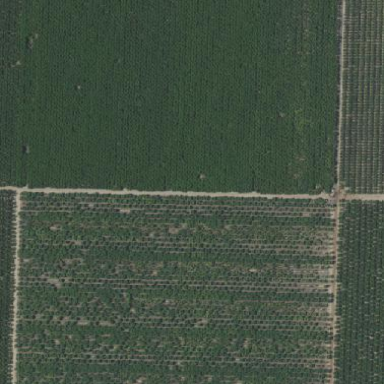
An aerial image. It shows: Orchard.